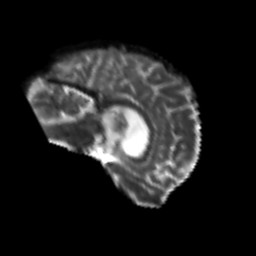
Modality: T2w
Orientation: sagittal
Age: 76
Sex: female
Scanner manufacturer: siemens
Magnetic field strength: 3 T
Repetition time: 7.3 s
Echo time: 0.087 s